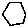
Label: hexagon